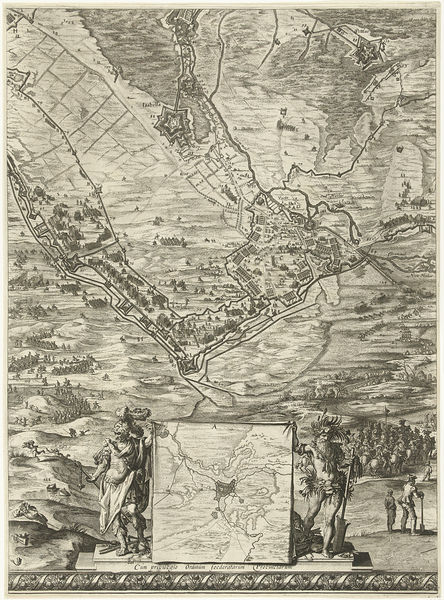
Titel: Grote kaart van het beleg van Den Bosch door Frederik Hendrik (blad middenonder)
Künstler: Balthasar Florisz. van Berckenrode
Standort: Amsterdam
Institution: Rijksmuseum
Schlagwörter: fluss, stadt, ausschnitt, land, bauern, pferde, buch, seite, armee, karte, landkarte, gebiet, kriegskarte, kriegsgebiet, landaufteilung, grieger